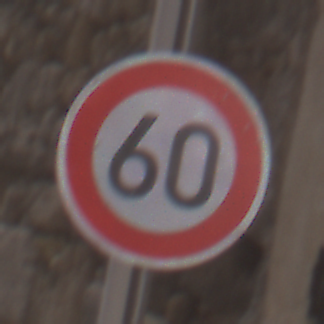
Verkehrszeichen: Geschwindigkeit60
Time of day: Midday
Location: Outdoor (Urban)
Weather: PartlyCloudy
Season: NotSpecified
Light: Natural